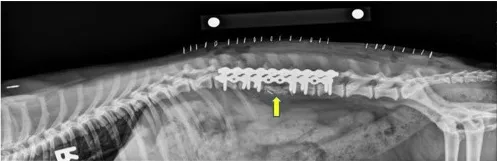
Immediate postoperative right lateral.
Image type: radiology (x_ray)